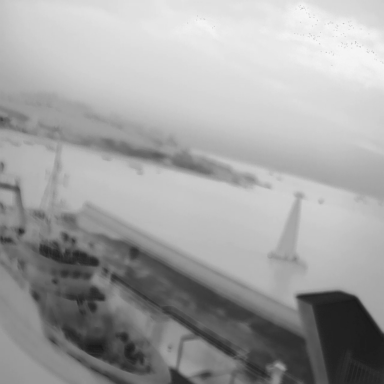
There are two objects shown in the infrared image, including a sailboat, and a container_ship.